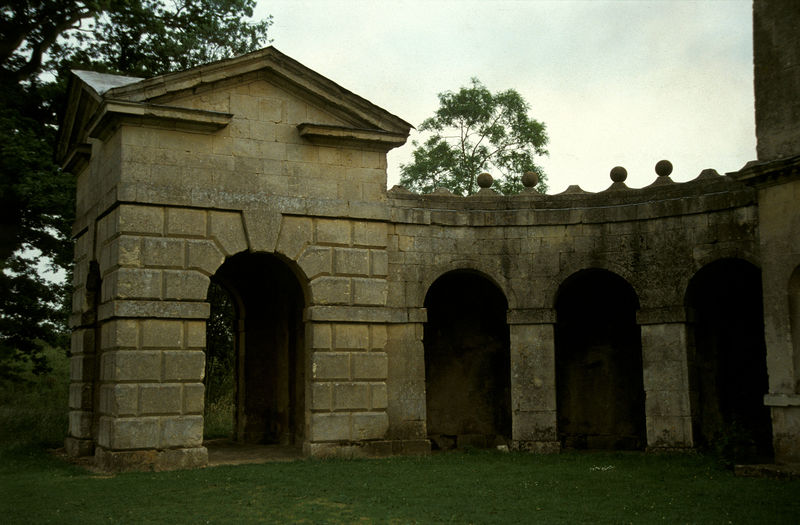
Titel: Temple of Venus, Linker Seitenpavillon
Künstler: William Kent
Standort: Stowe, Buckinghamshire
Institution: Stowe Landscape Gardens
Schlagwörter: baum, blau, blätter, dunkel, himmel, laub, schatten, weiß, wolken, bäume, dreieck, grün, landschaft, ocker, äste, blumen, braun, grau, hell, licht, pfeiler, schwarz, säulen, tür, anlage, dach, gebäude, gras, park, rasen, weg, wiese, wolke, architektur, rahmen, stein, steine, natur, kirche, boden, klassizismus, england, renaissance, garten, sommer, düster, bogen, fassade, giebel, mauer, ziegel, rundbogen, detail, durchgang, tor, zinnen, foto, fotografie, photographie, bögen, fugen, gang, arkade, ruine, umgang, burg, laufgang, torbogen, kegel, mauerwerk, wolkig, kugeln, friedhof, arkaden, kapitelle, kapitell, halbrund, fries, dreiecksgiebel, gemäuer, portal, rustika, schlussstein, villa, öffnung, gesims, quader, sandstein, portikus, simse, manierismus, griechisch, mittelalter, rundbögen, historismus, antikisierend, tempel, pavillon, konkav, mausoleum, römisch, nischen, romanisch, arkadengang, torbögen, rotunde, bogengang, rustica, rundgang, gartenanlage, bossen, portikusmotiv, rustifizierung, quaderung, englischer landschaftsgarten, gebrochen, scheinarchitektur, gesprengt, sprenggiebel, begehbar, bogenrömisch, jules romain, palazzo te, quadrt, rustizierend, wisee